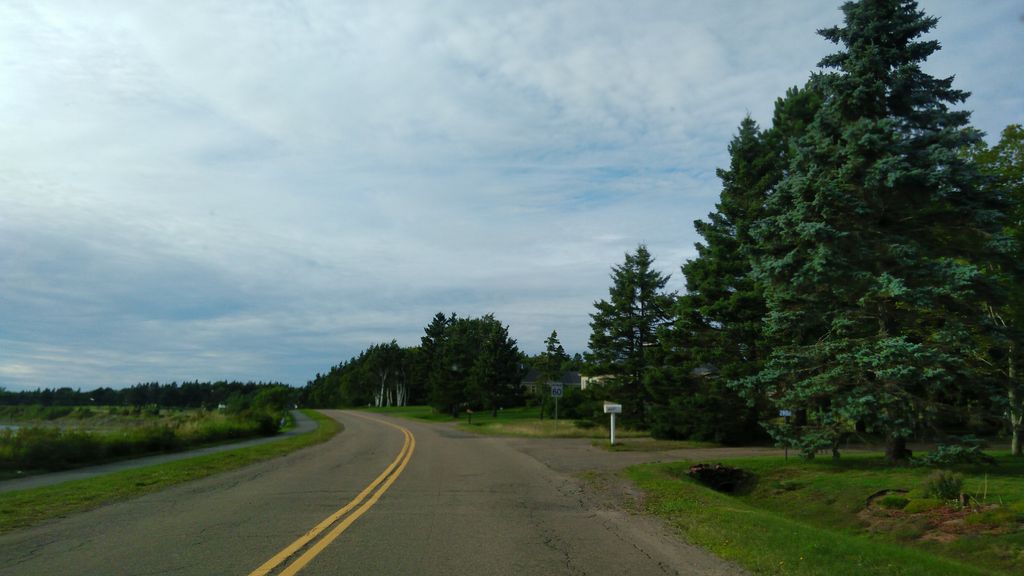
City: charlottetown